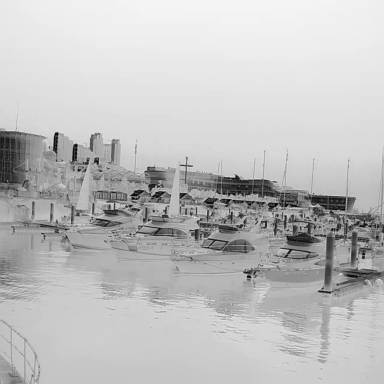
There are six objects shown in the infrared image, including four canoes, and two sailboats.